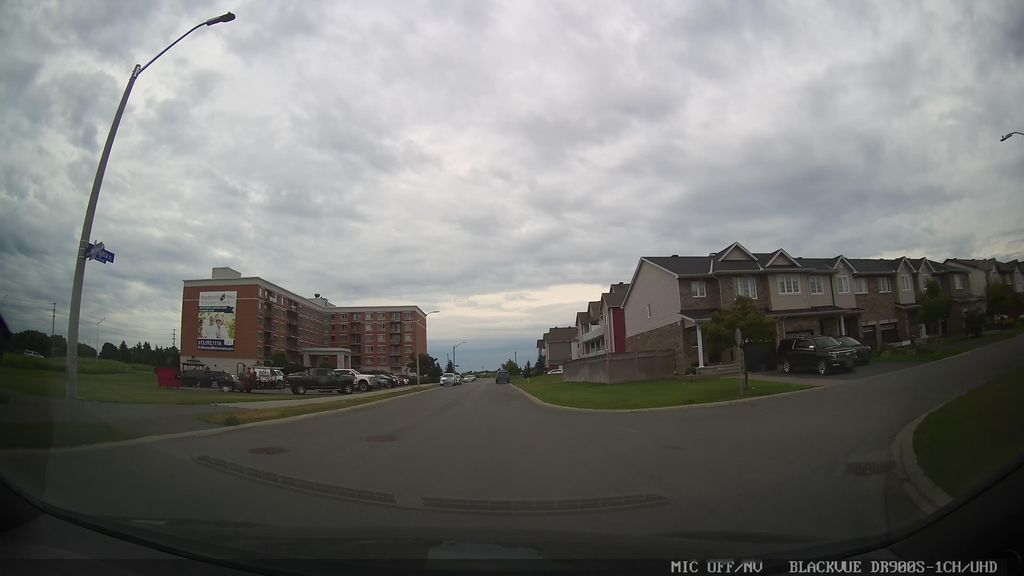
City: ottawa-gatineau